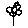
Label: flower